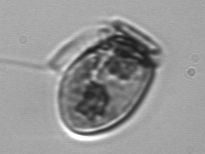
Label: Dinophysis_acuminata